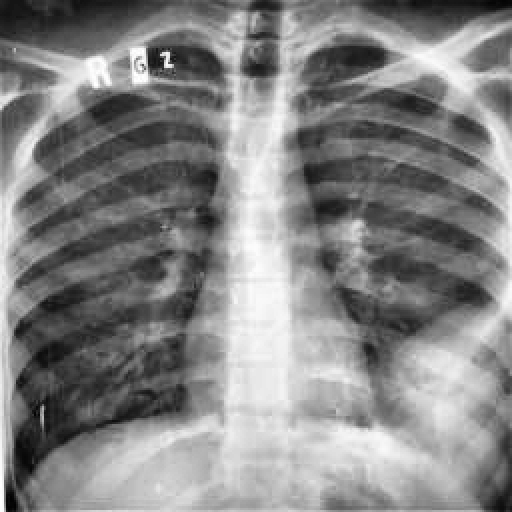
Finding: TUBERCULOSIS